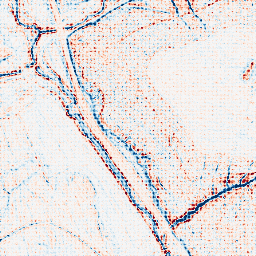
Category: edge_preserving
Decomposition family: anisotropic_diffusion
Decomposition parameters: iterations: 5
kappa: 50
gamma: 0.15
Upsampling method: sinc_blackman
Upsampling parameters: scale: 8
kernel_size: 8
Upsampling scale: 8